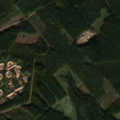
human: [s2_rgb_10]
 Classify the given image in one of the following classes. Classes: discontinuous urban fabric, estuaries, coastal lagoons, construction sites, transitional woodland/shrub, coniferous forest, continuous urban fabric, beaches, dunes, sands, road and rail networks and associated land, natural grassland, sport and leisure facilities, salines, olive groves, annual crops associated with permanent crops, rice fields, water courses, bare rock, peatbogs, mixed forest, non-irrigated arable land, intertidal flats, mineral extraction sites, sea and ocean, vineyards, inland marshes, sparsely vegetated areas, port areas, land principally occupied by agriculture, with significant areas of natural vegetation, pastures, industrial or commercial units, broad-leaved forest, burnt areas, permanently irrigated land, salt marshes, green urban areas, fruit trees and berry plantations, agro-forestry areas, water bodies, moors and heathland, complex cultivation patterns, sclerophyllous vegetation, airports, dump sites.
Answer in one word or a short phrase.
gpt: coniferous forest, transitional woodland/shrub